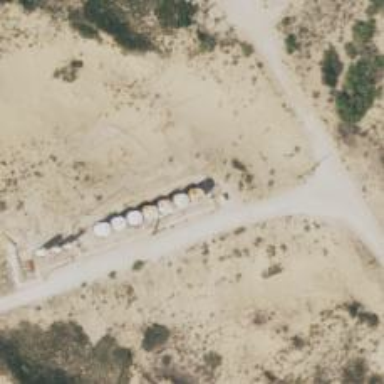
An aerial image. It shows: Storage tank with man-made structure.